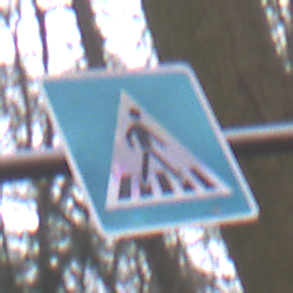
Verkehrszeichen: FussgaengerueberwegLinks
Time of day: MorningAfternoon
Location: Outdoor (Nature)
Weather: Overcast
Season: Autumn
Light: Natural